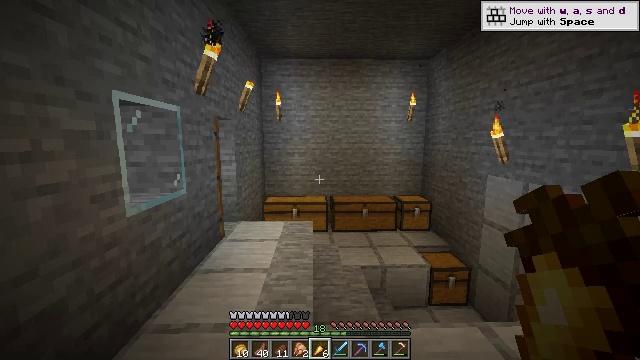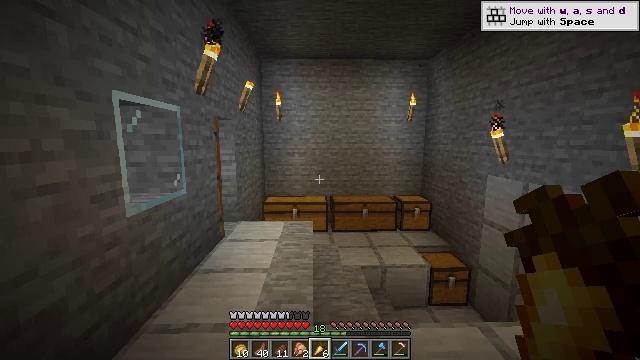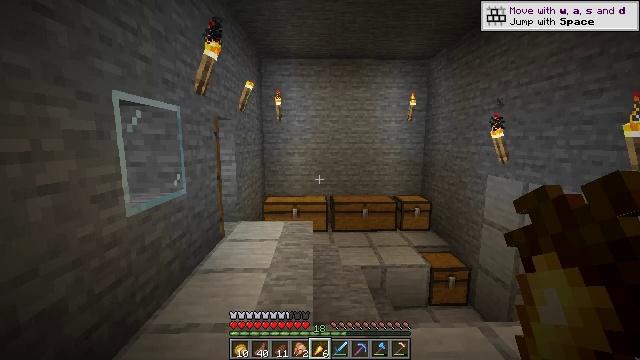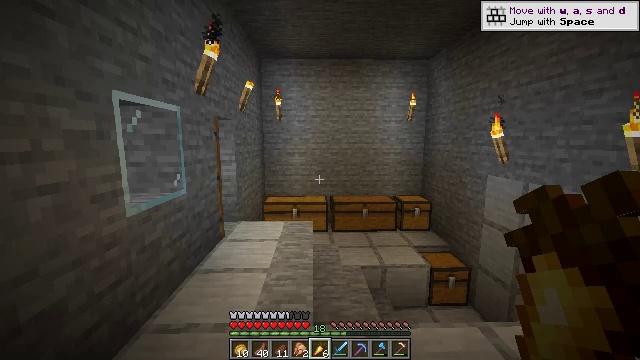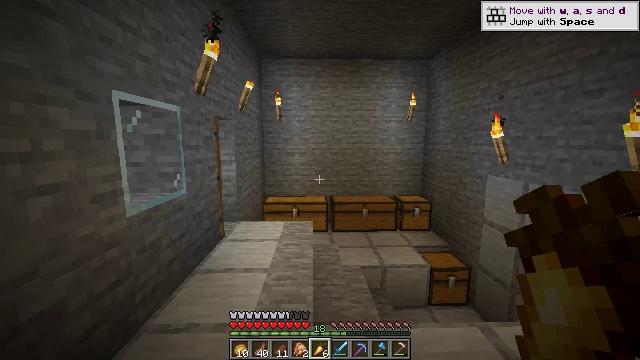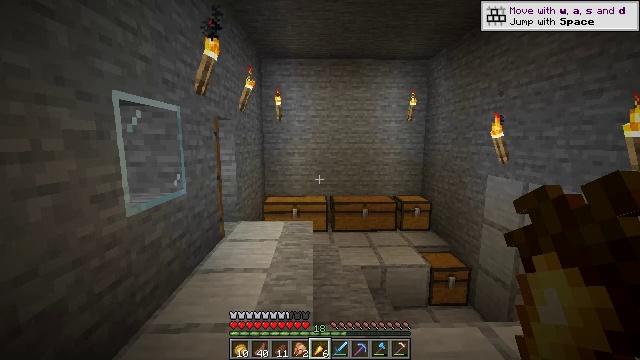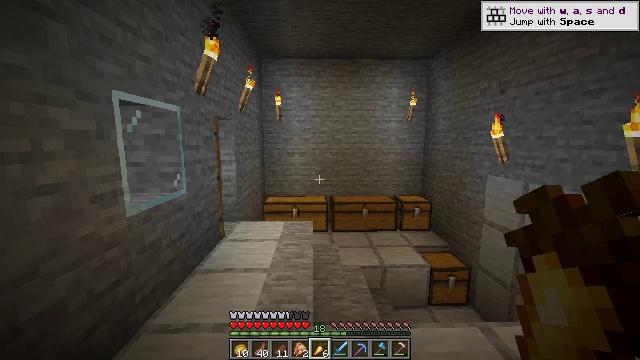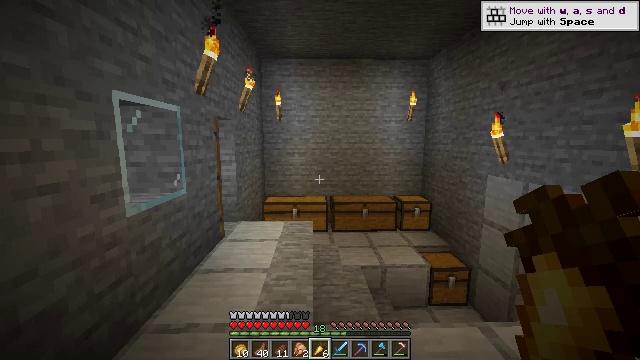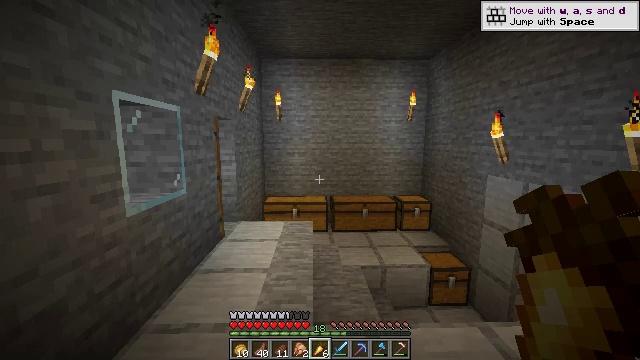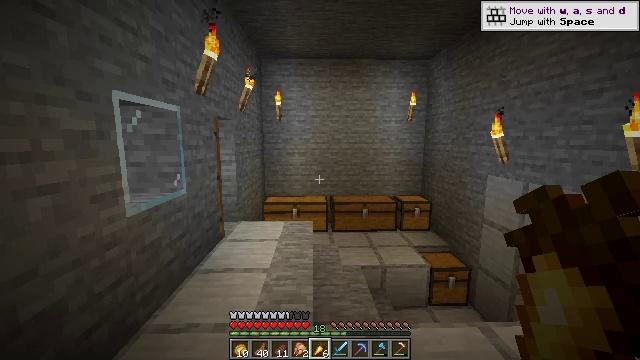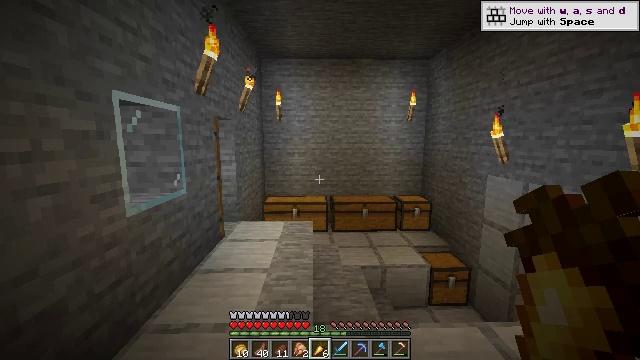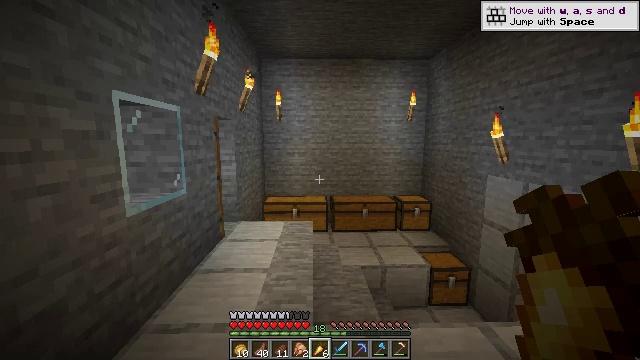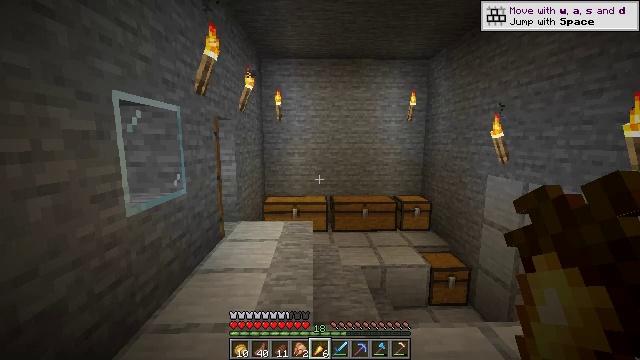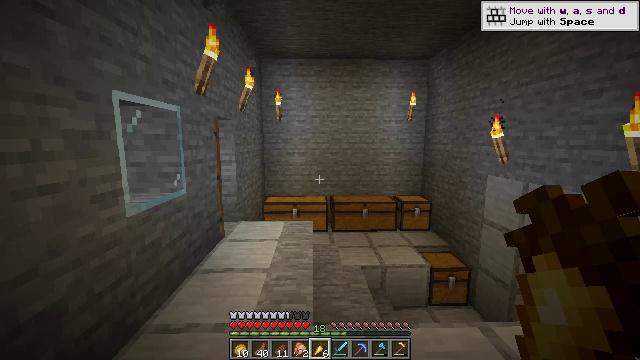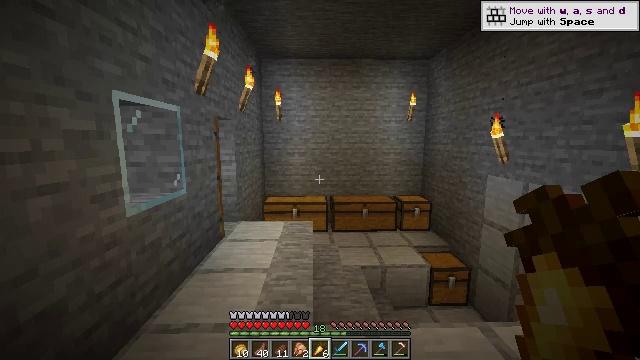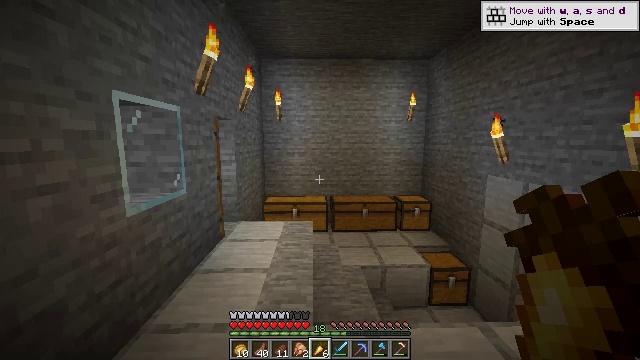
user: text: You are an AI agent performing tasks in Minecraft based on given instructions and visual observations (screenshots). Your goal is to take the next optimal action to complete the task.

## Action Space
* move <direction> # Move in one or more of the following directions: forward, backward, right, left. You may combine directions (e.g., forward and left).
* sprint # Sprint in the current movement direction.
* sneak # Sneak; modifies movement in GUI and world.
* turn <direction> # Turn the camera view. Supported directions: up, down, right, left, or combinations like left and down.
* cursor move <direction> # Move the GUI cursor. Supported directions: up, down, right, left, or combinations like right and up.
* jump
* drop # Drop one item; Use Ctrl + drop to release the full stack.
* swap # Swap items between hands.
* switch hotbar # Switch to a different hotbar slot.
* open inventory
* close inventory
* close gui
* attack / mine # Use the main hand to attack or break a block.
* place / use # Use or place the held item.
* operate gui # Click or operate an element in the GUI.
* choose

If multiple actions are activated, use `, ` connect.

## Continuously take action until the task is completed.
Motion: motion action
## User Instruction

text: Use iron ingot, stick, and wooden plank to craft a tripwire hook.
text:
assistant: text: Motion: no_op
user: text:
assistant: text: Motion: no_op
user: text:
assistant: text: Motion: no_op
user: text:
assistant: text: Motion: no_op
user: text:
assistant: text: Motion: no_op
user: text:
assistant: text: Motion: no_op
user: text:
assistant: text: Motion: no_op
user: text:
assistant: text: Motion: no_op
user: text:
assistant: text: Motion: no_op
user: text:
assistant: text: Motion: no_op
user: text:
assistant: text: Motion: no_op
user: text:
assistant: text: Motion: no_op
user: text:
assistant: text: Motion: no_op
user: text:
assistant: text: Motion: no_op
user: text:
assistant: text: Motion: no_op
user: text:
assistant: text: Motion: no_op
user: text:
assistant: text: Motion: no_op
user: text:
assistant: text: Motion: no_op
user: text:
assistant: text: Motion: no_op
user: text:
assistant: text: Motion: no_op
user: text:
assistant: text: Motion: no_op
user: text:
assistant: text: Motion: no_op
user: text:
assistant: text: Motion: no_op
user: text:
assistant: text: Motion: no_op
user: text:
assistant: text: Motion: no_op
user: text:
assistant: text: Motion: no_op
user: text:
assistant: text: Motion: no_op
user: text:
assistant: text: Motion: no_op
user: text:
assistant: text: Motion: no_op
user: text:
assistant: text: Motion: no_op